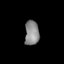
Tissue: lung
Cell type: Epithelial cells
Senescence score: 0.1957
Nuclear area (px): 342
Mean DAPI intensity: 138.632